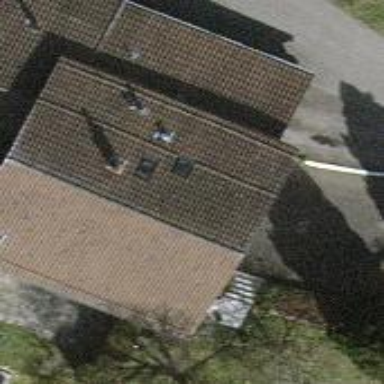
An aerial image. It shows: Simple and straightforward house.